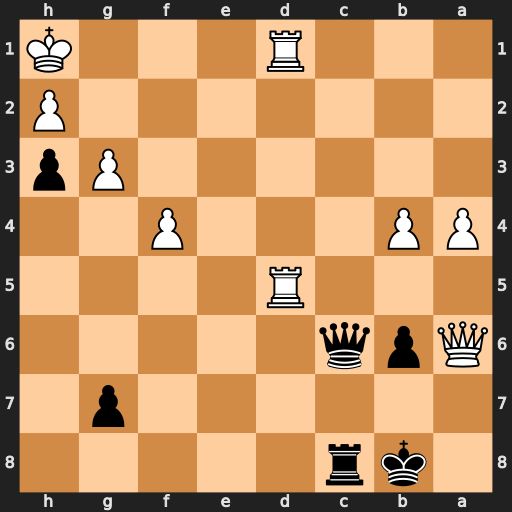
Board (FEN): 1kr5/6p1/Qpq5/3R4/PP3P2/6Pp/7P/3R3K
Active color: b
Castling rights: -
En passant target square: -
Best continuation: Qxd5+ Rxd5 Rc1+ Rd1 Rxd1+ Qf1 Rxf1#